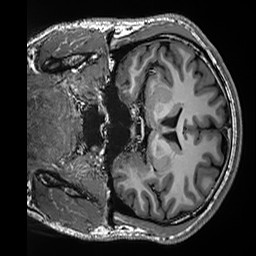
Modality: T1w
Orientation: coronal
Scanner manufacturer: siemens
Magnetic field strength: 3 T
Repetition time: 2.5 s
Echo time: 0.00299 s